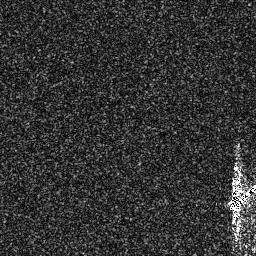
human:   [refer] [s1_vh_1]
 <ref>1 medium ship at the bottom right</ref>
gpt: <box>[[88, 71, 99, 82, 0]]</box>